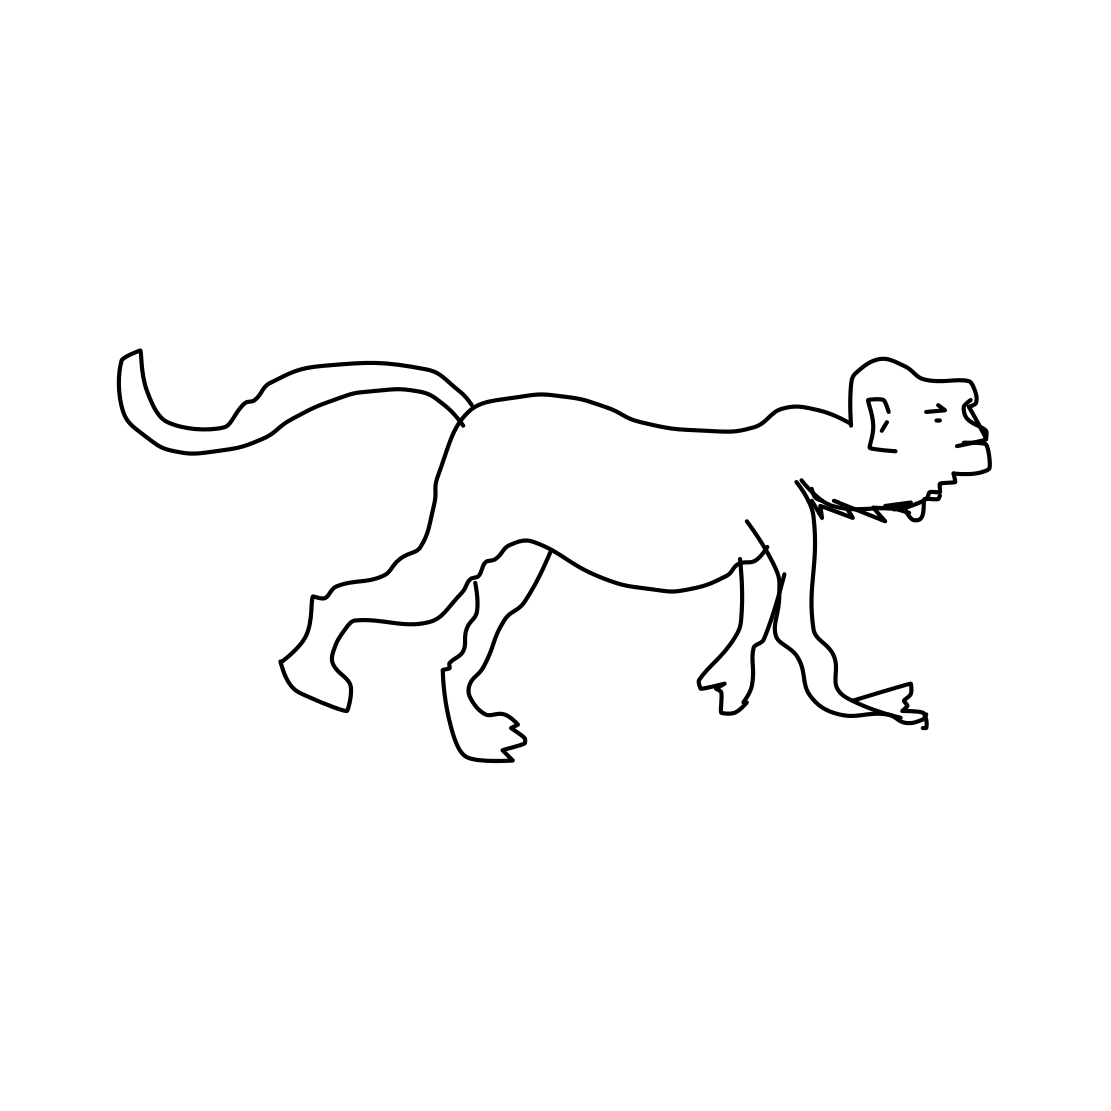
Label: monkey